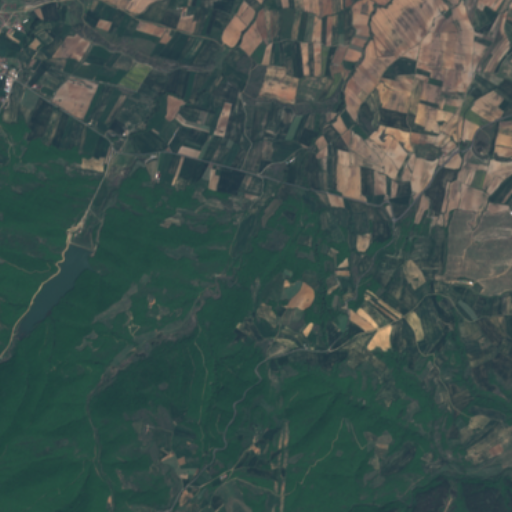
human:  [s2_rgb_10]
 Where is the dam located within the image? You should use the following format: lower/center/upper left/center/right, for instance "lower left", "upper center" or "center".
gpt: The dam is located in the center left of the image.
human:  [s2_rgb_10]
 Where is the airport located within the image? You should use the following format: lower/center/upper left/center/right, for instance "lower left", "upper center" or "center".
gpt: There is no airport in the image.